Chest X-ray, PA view. Patient: 28 years old, sex M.
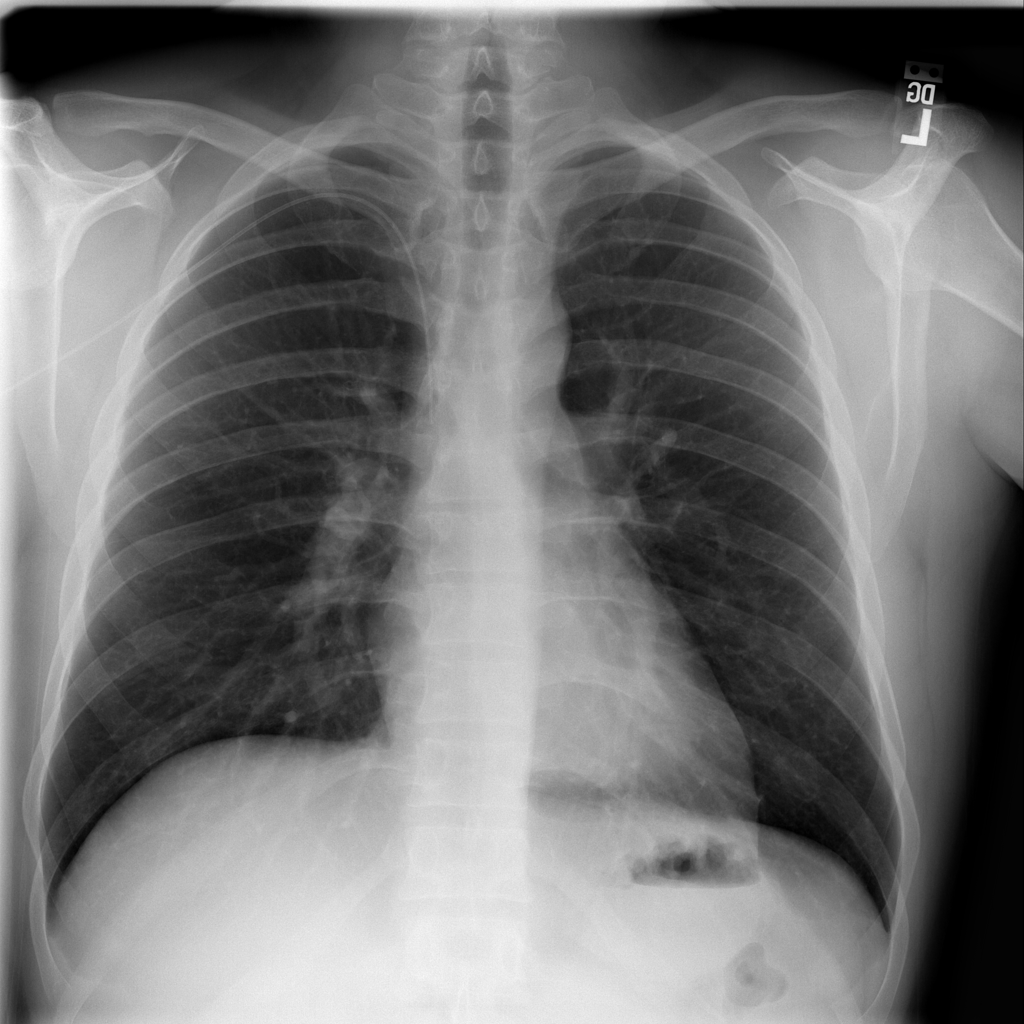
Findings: No Finding